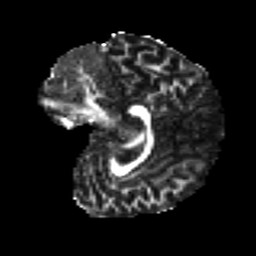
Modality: FA
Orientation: sagittal
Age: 22
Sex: female
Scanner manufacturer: ge
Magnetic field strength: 3 T
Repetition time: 7.8 s
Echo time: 0.0606 s